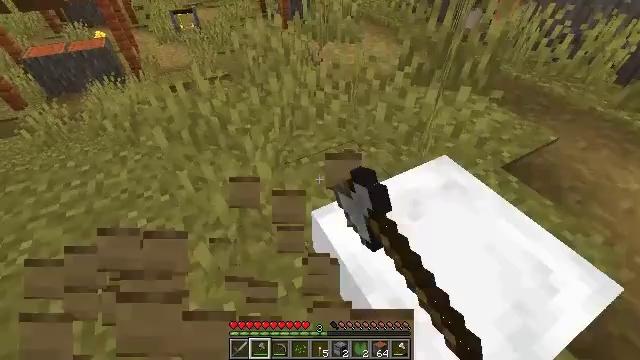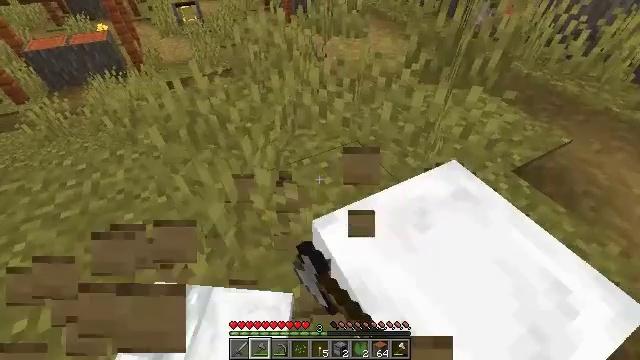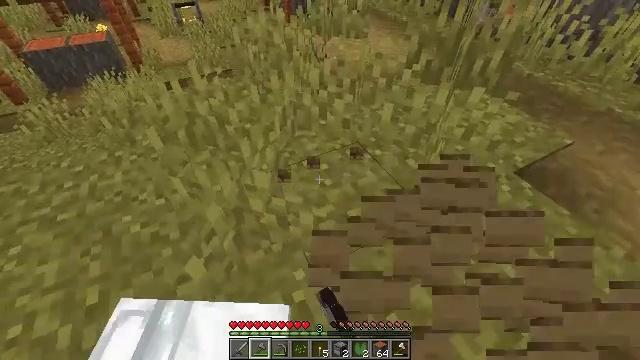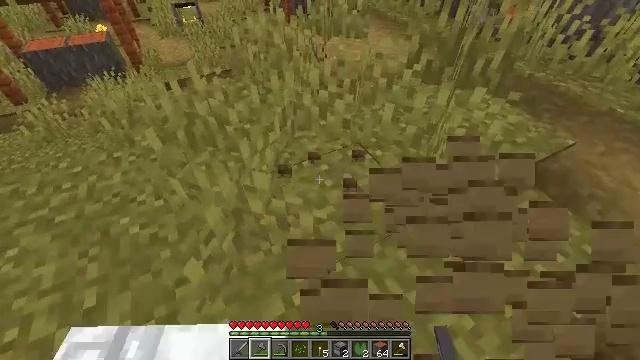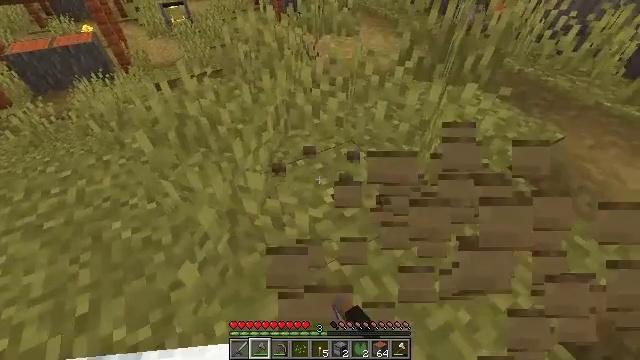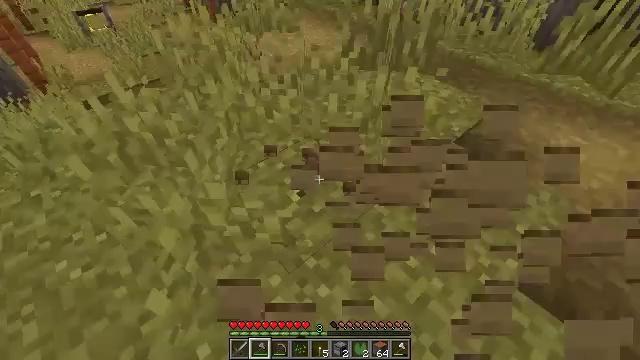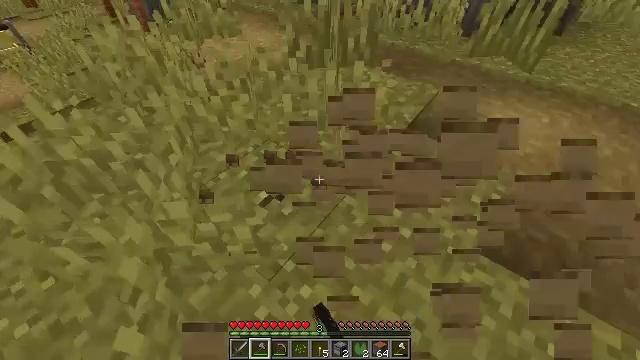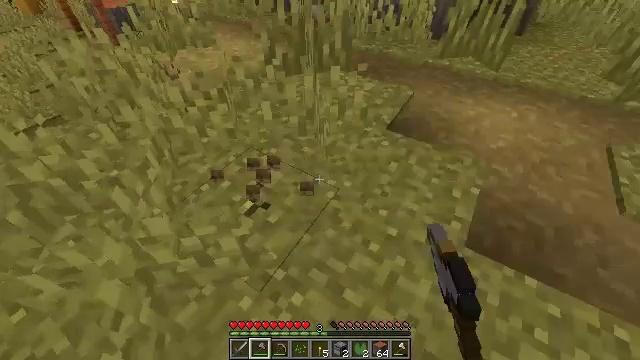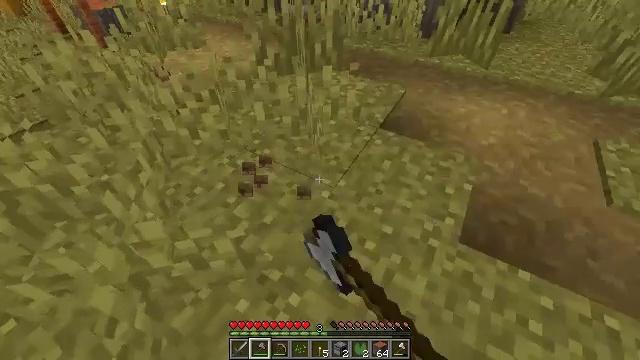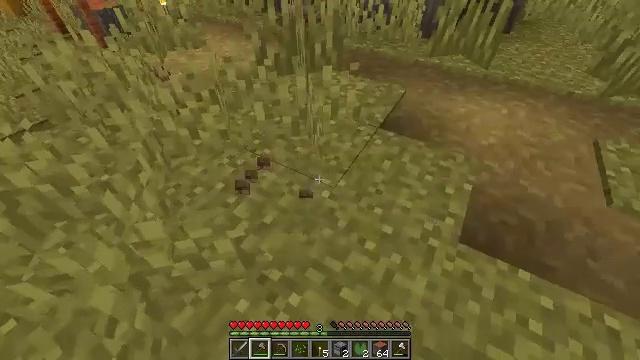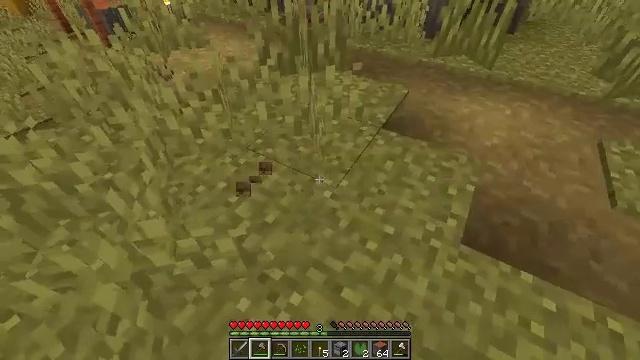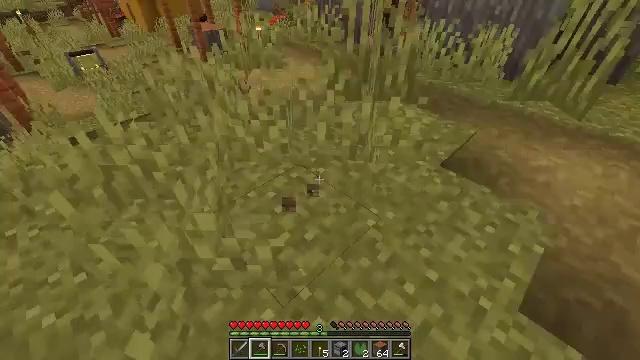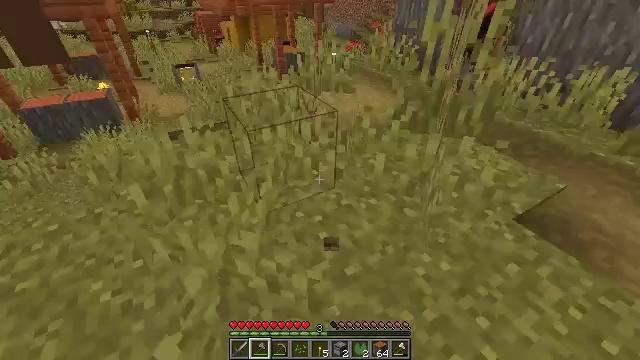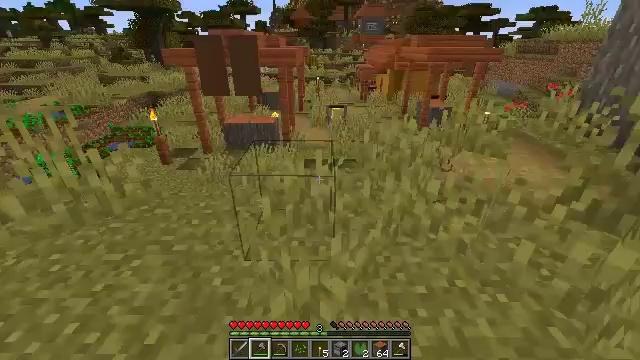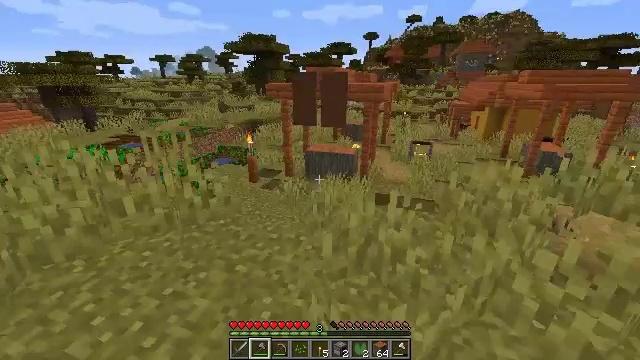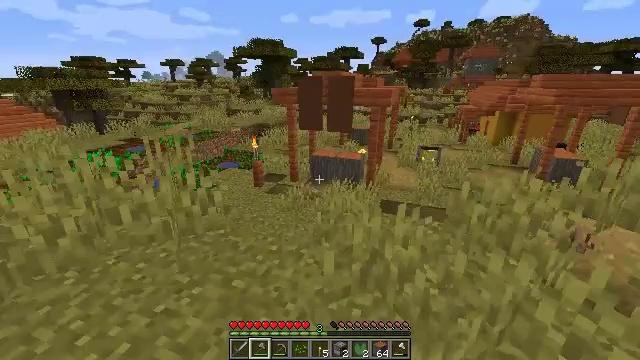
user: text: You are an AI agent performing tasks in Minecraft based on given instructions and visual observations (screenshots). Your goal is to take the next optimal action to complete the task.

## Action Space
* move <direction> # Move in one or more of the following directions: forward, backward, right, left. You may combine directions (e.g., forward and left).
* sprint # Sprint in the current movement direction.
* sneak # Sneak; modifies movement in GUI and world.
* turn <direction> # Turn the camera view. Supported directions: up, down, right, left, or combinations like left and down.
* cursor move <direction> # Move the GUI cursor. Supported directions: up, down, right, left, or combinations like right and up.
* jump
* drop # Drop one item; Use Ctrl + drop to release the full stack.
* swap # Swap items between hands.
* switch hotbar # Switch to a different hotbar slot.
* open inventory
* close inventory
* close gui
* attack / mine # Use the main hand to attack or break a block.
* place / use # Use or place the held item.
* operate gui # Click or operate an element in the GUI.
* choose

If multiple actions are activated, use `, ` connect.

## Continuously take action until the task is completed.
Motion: motion action
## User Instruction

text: Break the pumpkin to collect it.
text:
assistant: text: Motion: turn down, attack / mine
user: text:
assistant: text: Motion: attack / mine
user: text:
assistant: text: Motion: attack / mine
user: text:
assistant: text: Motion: turn right, attack / mine
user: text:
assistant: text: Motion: turn right, attack / mine
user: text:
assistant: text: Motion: turn right, attack / mine
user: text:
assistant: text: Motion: turn right and up, attack / mine
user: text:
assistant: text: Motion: turn right
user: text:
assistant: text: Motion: no_op
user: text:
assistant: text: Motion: no_op
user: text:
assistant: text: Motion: turn left and up
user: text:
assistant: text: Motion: move forward, turn left and up
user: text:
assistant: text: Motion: move forward, turn left and up
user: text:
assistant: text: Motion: move forward, turn left and up
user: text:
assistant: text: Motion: move forward, turn left
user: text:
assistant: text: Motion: move forward
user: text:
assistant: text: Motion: move forward, sprint
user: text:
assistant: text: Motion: move forward, sprint
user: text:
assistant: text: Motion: move forward, sprint, turn right
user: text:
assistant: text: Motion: move forward, sprint
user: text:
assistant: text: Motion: move forward
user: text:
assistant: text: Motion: no_op
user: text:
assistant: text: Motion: turn left
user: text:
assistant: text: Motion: move left, turn left and up
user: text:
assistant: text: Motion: move left, turn left and up
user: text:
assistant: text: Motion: move left, turn left
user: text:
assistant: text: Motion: move left, turn left
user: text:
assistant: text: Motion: move forward and move left, turn left
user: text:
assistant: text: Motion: move forward and move left
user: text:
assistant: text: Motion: move forward